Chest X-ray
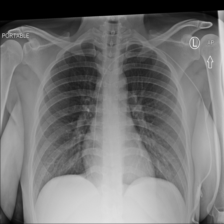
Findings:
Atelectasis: negative
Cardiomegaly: negative
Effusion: negative
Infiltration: negative
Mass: negative
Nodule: negative
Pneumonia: negative
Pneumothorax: negative
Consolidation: negative
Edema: negative
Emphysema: negative
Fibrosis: negative
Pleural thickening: negative
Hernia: negative